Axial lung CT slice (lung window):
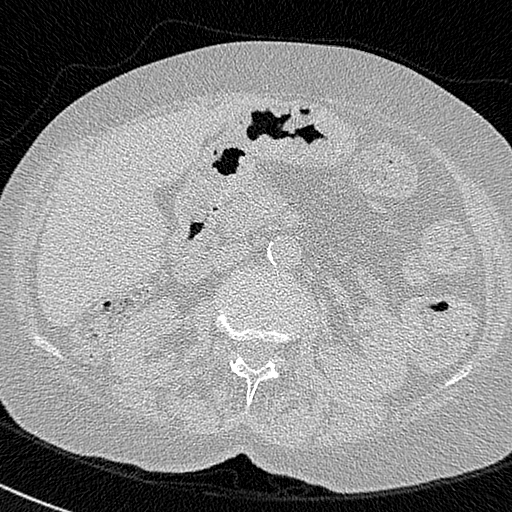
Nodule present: no